The image shows the envelope spectrum of a rolling-element bearing's vibration signal, with the characteristic fault frequencies (BPFO outer race, BPFI inner race, BSF ball, FTF cage) marked as reference lines. Based on the visible evidence, which condition applies: normal, inner_race, outer_race, ball?
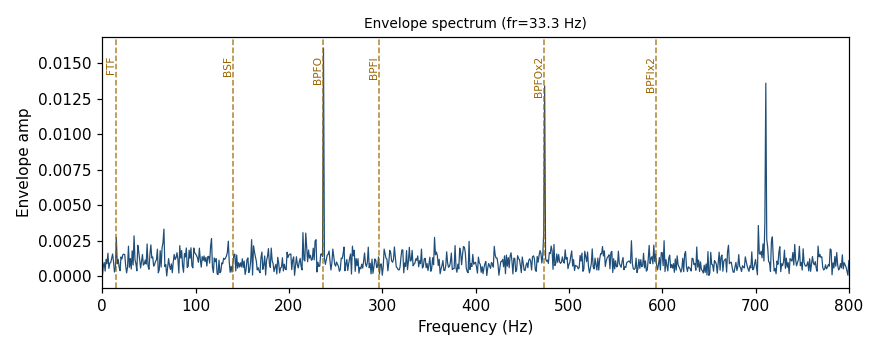
Answer: outer_race